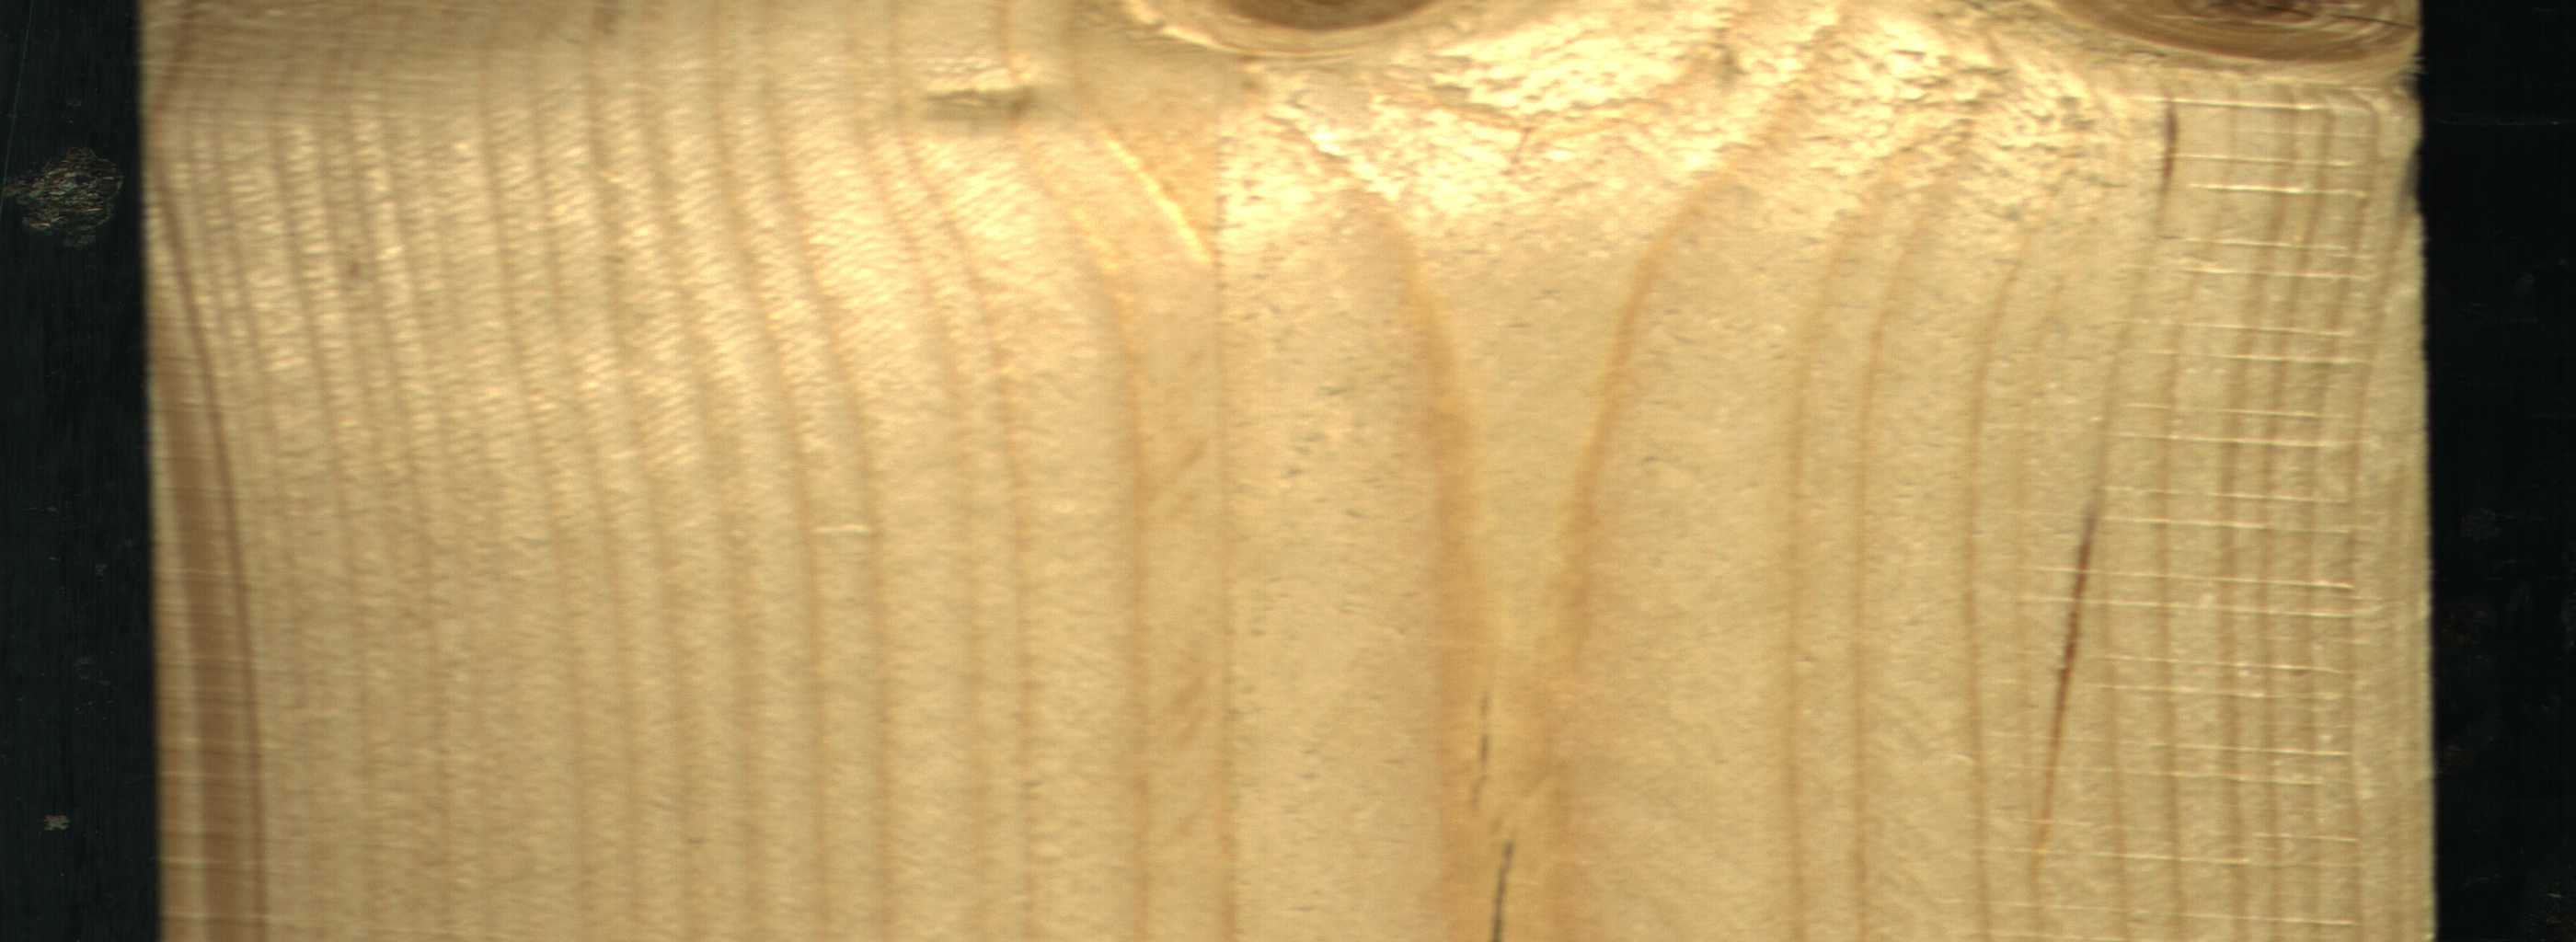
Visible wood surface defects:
resin
Quartzity
Crack
Live_Knot
Live_Knot